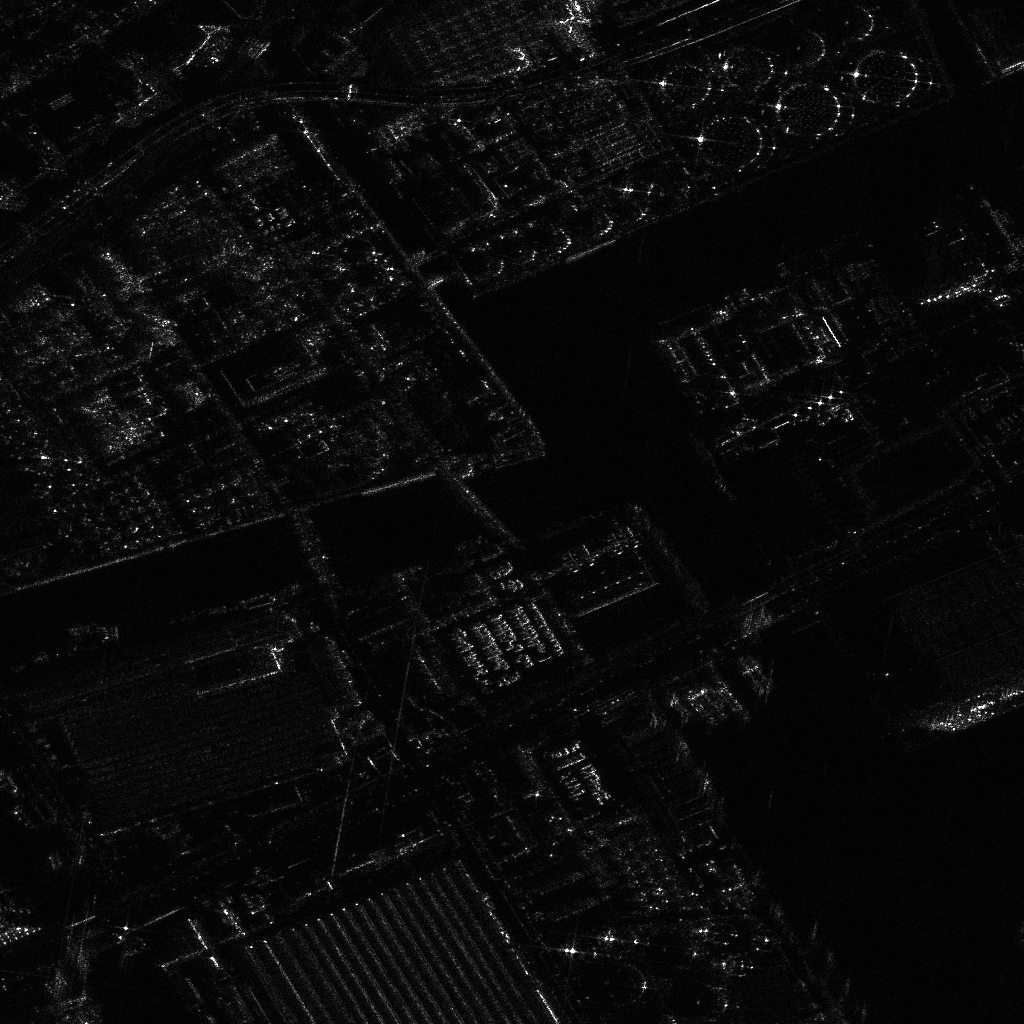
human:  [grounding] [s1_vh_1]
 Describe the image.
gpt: In the satellite image, there is  <ref>2 medium container </ref> <box>[[70, 65, 76, 66, 59], [68, 67, 73, 68, 59]]</box> located at right,  <ref>2 medium container </ref> <box>[[64, 68, 68, 70, 60], [65, 67, 71, 69, 60]]</box> located at center.